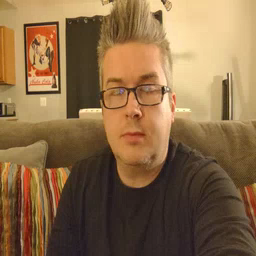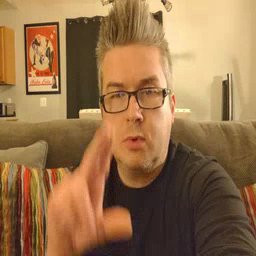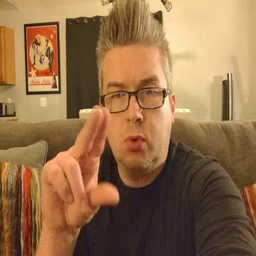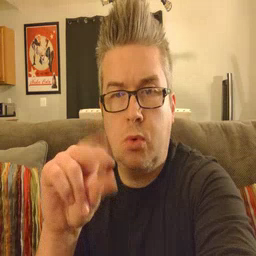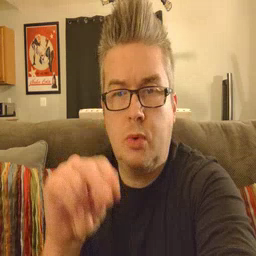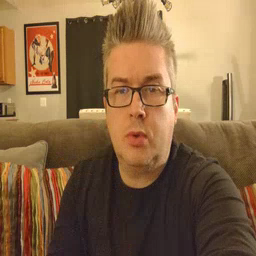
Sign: no